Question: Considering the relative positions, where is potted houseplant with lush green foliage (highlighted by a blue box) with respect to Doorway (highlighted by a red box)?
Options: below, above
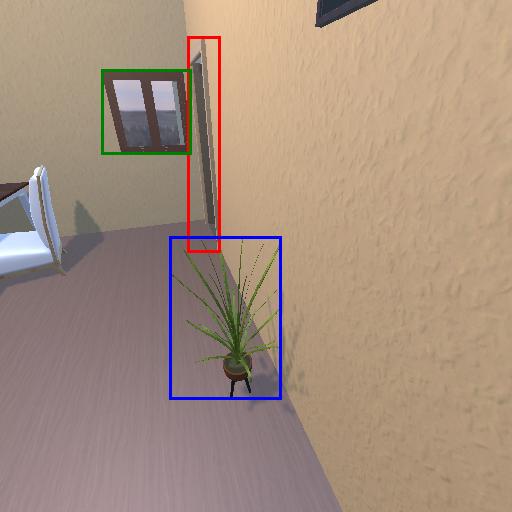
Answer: below